問題: 三角形$ABC$の内接円を$\omega$とし、辺$BC$, $CA$, $AB$と$\omega$の接点をそれぞれ$D$, $E$, $F$とする。$A$を中心とし$E$を通る円$\gamma$を描くと、$D$から引いた$BC$の垂線が$\gamma$と2点で交わったため、それらの交点を$D$から近い順に$G$, $H$と名づけた。$DG = GH$かつ$BC = 8$が成り立つとき、線分$AE$の長さはいくらか。
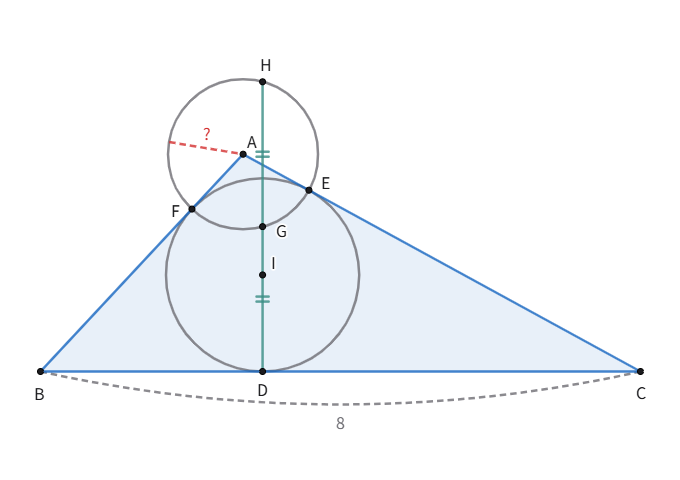
解答: $H$を中心とし$A$を通る円$\gamma'$を描き、$GH$と平行な$\gamma'$の接線を、$B$から近い順に$l$, $m$と名づける。焦点が$A$であり準線が$m$, $l$である放物線をそれぞれ$p$, $q$とすれば、2点$G$, $H$は明らかに$p$, $q$上の点である。また、長さ計算より$B$は$p$上に、$C$は$q$上にそれぞれ存在する。さて、$G$における$p$, $q$の接線をそれぞれ$t$, $u$とすると、放物線の有名性質「放物線の準線と垂直に入射した光線が放物線で反射したとき、放物線の焦点に向かう光線となる」より、$t$, $u$は$G$から引いた$BC$の平行線と$AG$がなす角の二等分線であるから、これらは互いに直交する。加えて$DG = GH$であるから、放物線の有名性質「放物線上の異なる3点$X$, $Y$, $Z$から準線に下ろした垂線の足をそれぞれ$X'$, $Y'$, $Z'$としたとき、$X'Y' = Y'Z'$ならば、$Y$から引いた放物線の接線は$XZ$と平行である」より、$p$の弦$BH$は$t$と平行になり、$q$の弦$CH$は$u$と平行になる。すなわち、$BH$と$CH$もまた互いに直交するので、$\triangle BHC$は$\angle BHC = {90}^{\circ}$の直角三角形である。ゆえに、$AE = AF = a$, $BD = BE = b$, $CF = CD = c$とおけば、方べきの定理より$DH = \sqrt{b c}$であるから、${AD}^{2} = {{AE}^{2} + DG \times DH} = {a}^{2} + \frac{b c}{2}$と表せる。$\triangle ABC$にスチュワートの定理を用いると、${AB}^{2} \times CD + {AC}^{2} \times BD = BC \times (BD \times CD + {AD}^{2}) \Longleftrightarrow {(a + b)}^{2} c + {(a + c)}^{2} b = (b + c) (b c + {a}^{2} + \frac{b c}{2}) \Longleftrightarrow 8 a b c = b c (b + c)$と計算できる。$b \neq 0$, $c \neq 0$なので、$AE = a = \frac{b + c}{8} = \frac{BC}{8} = 1$より、求める長さは$1$である。
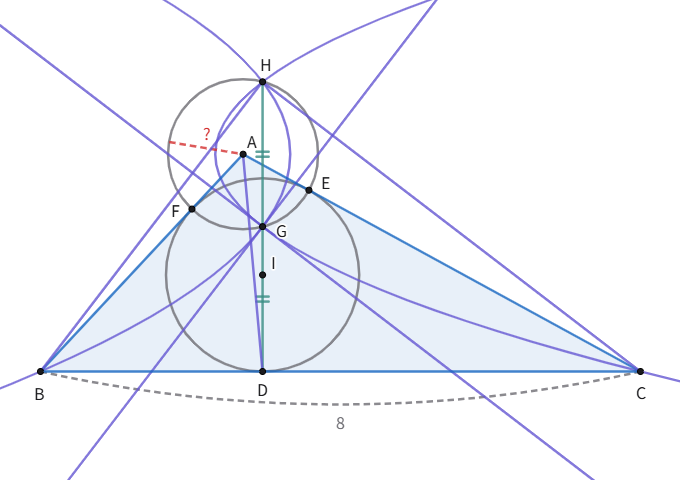
答え: $1$
タグ: 2次曲線、スチュワートの定理
難易度: hard